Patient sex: F
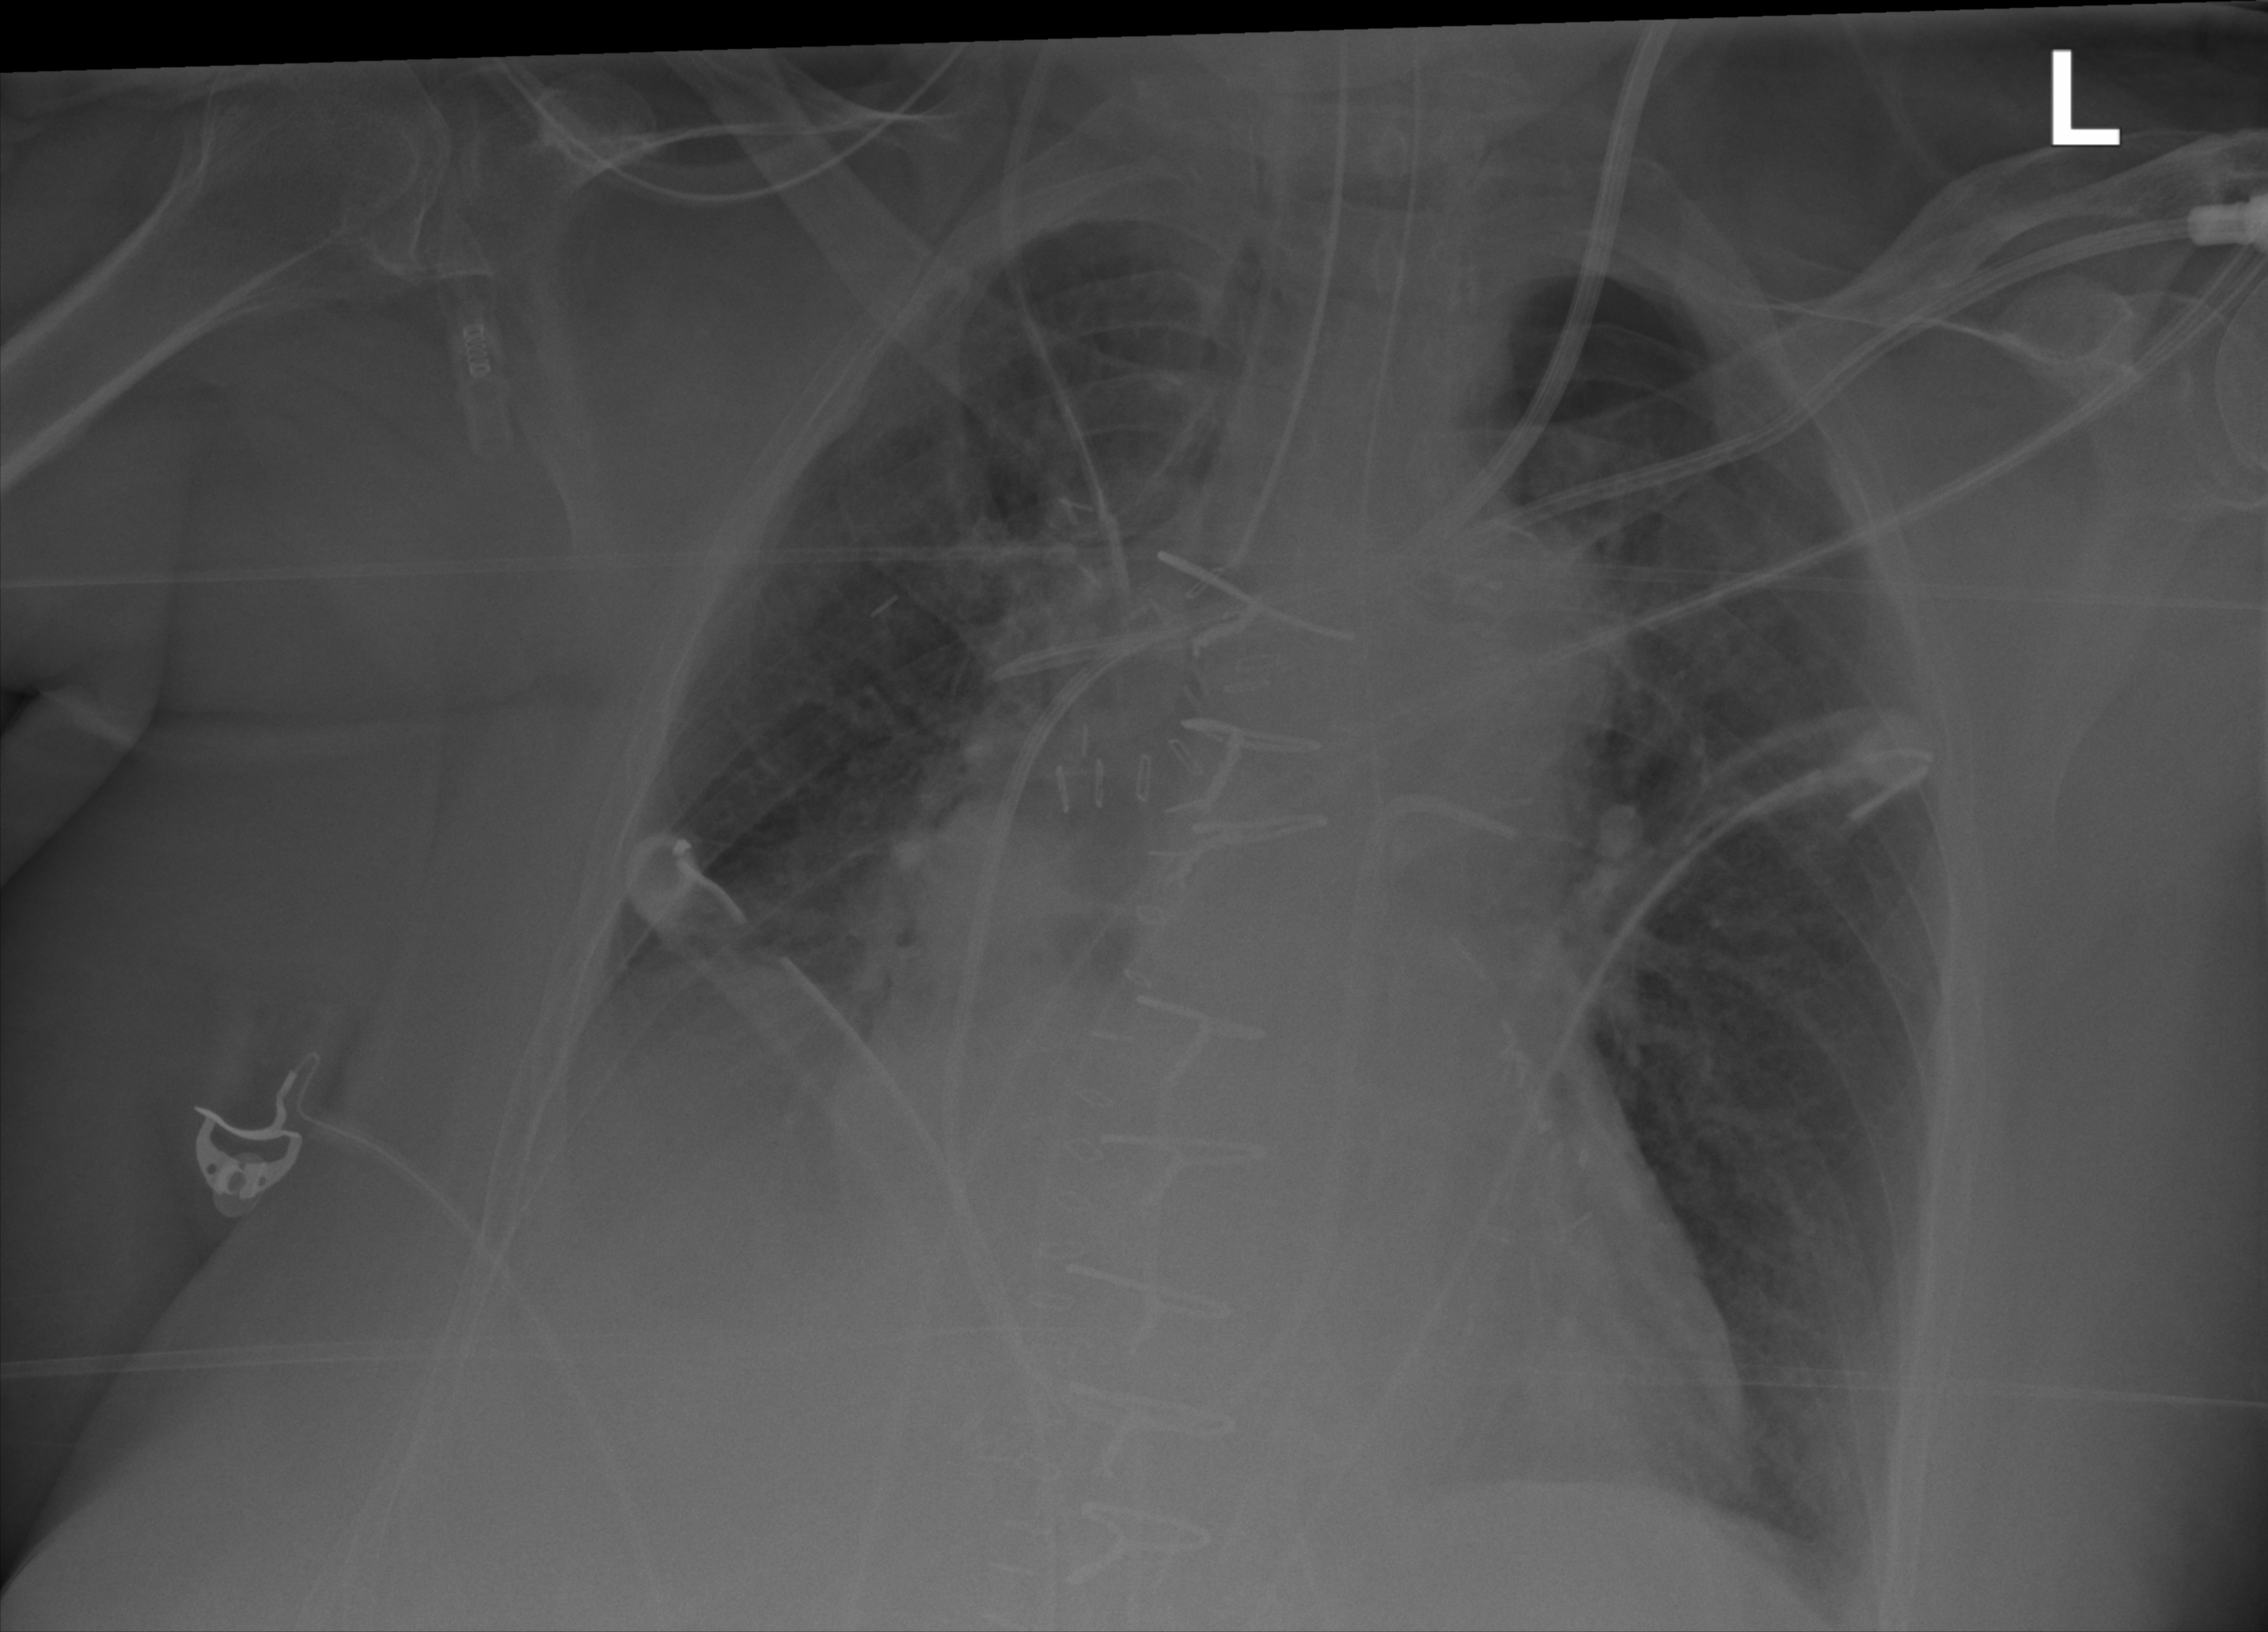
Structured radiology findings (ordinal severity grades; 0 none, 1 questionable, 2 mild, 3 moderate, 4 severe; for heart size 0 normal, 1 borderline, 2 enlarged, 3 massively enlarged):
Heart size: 2
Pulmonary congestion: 1
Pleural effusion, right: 2
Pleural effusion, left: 1
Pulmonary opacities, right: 1
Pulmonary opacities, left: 0
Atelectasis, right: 2
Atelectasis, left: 0